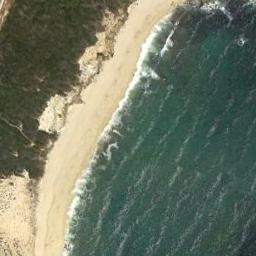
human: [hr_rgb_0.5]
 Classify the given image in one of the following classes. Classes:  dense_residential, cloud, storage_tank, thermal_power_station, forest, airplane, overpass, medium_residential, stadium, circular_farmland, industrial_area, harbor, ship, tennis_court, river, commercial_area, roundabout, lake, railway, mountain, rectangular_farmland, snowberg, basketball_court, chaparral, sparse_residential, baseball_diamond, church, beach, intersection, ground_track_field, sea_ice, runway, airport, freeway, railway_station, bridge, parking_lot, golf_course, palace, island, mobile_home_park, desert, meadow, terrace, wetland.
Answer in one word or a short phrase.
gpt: beach